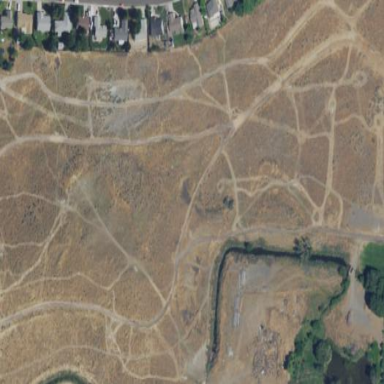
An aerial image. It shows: Park that offers Cross Country and Disc Golf courses.